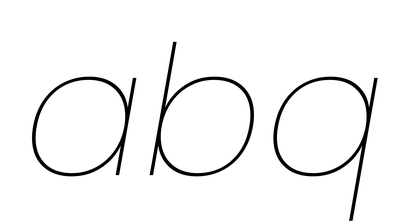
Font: Poppins-ThinItalic